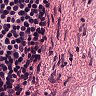
Metastatic tissue present: no